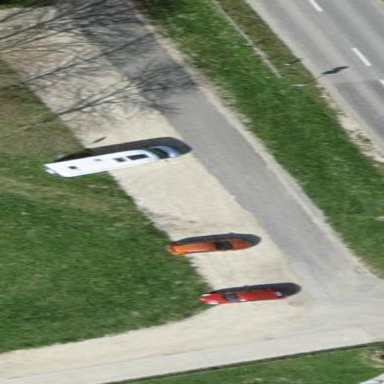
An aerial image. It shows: Parking area with fine gravel surface.